Field crop: tomato
Growth stage: 1
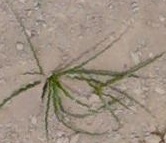
Species: cyperus